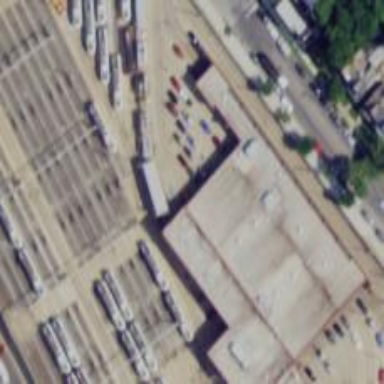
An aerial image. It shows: Tram railway passing through tunnel building passage in service yard. The railway is electrified with contact line.